Question: I have this code:
'''
<ScrollViewer x:Name="textScroller" Grid.Row="2">
<Grid x:Name="ContentPanel" Margin="12,0,12,0" DataContext="{Binding}">
<Image x:Name="ImageUrl" Source="{Binding ImageUrl}" Height="198" Width="150" Margin="10 10 10 10" FlowDirection="RightToLeft" HorizontalAlignment="Left" VerticalAlignment="Top" />
<TextBlock x:Name="Content" Text="{Binding Content}" TextWrapping="Wrap" Style="{StaticResource PhoneTextNormalStyle}" Margin="0,41,24,-41" LineStackingStrategy="BlockLineHeight" MaxWidth="478" />
</Grid>
</ScrollViewer>
'''
Image in this code is background of that textblock but I want that text wrap around the imgae. Is it posible? I found this <URL> and there is answer it isn't posible just with image and textblock. Is it right? I really can't set some attribute in image that set that text can't be on image? How should I change my code?
Thanks
Edit: Now this is what my page looks like:

I want that text should be on the right side of the image and the below of the image.
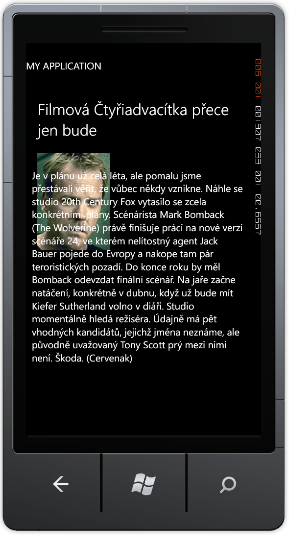
Answer: It is a duplicate of <URL>.
EDIT: Hard-coded sample:
You can use the below code to do what you ask in a hard-coded fashion. Perhaps you could write some code that would make it work as a control - automatically splitting the text by detecting the height of the nested TextBlock that is next to the Rectangle (or Image).
'''
<RichTextBox
VerticalAlignment="Top"
>
<Paragraph
TextAlignment="Left">
<InlineUIContainer>
<InlineUIContainer.Child>
<Rectangle
Width="50"
Height="50"
Fill="Red" />
</InlineUIContainer.Child>
</InlineUIContainer>
<InlineUIContainer>
<Border>
<TextBlock
Padding="0"
Width="370"
Margin="0,0,0,-5"
TextWrapping="Wrap"
Text="First part of text that fits to the right of the image before the other part wraps to">
</TextBlock>
</Border>
</InlineUIContainer>
<Run
Text="the next line. This part of the text is already below the image." />
</Paragraph>
</RichTextBox>
'''